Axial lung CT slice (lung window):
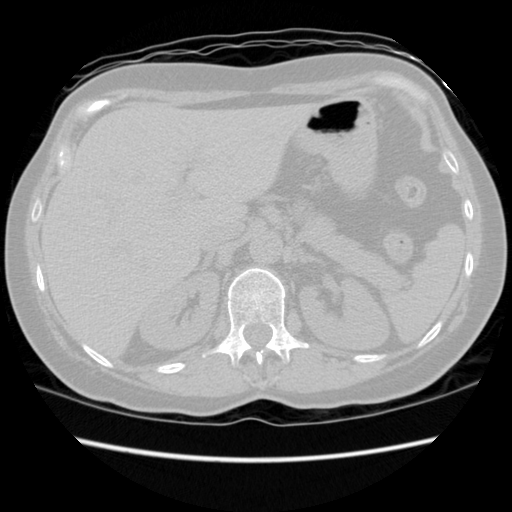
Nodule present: no